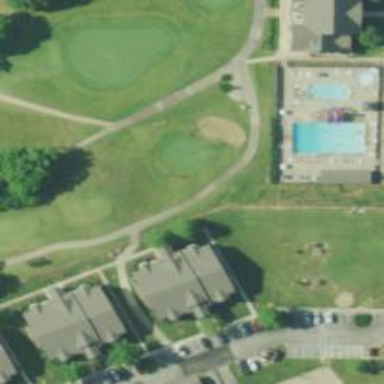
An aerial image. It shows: Service road used as golf cart path.